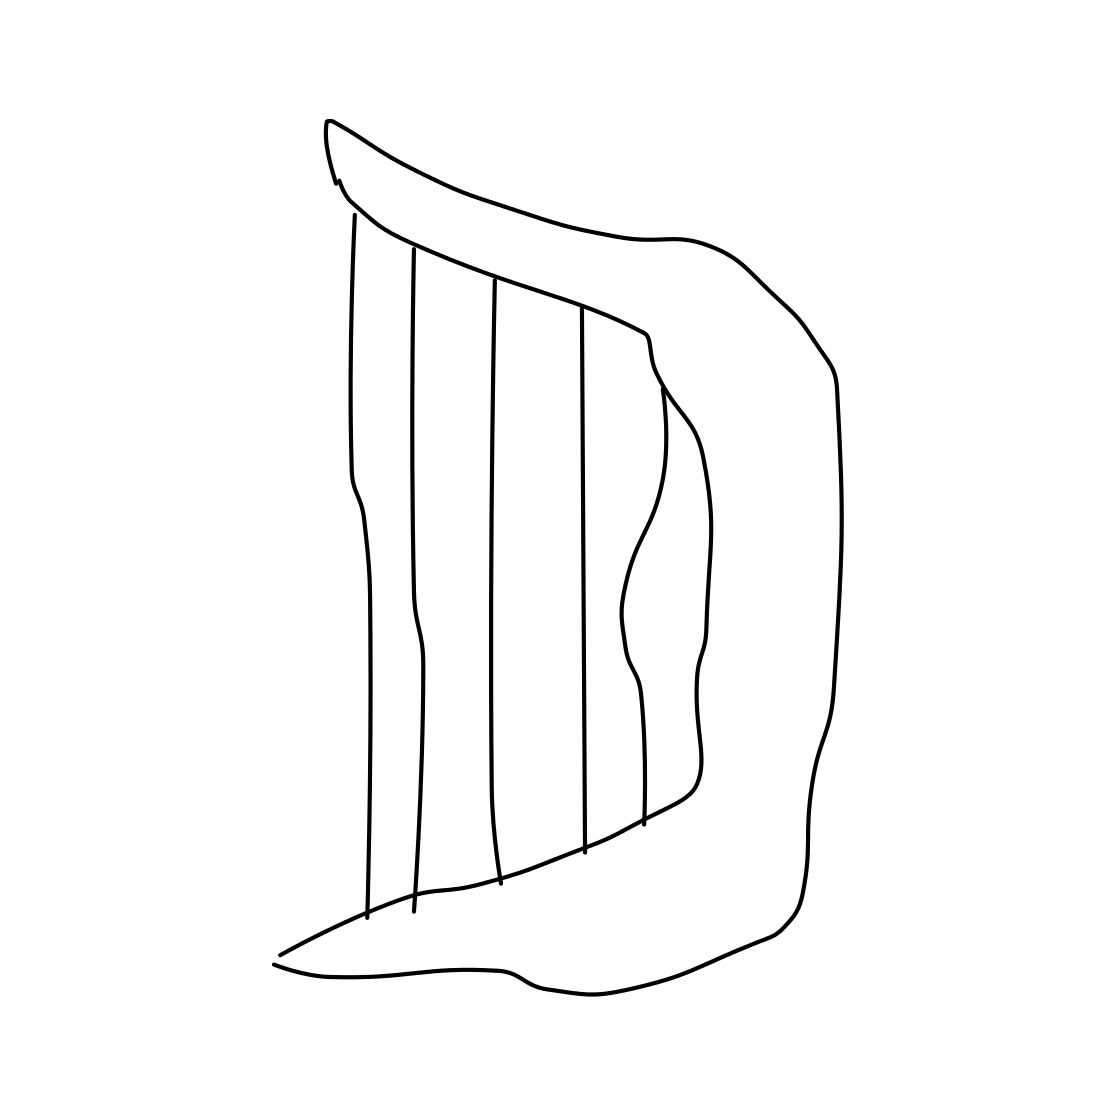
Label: harp